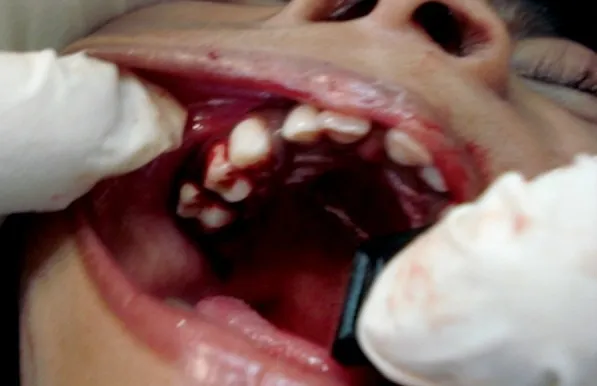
Immediately after surgical excision.
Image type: medical_photograph (oral_photograph)